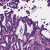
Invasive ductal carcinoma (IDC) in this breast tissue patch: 1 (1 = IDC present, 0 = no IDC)